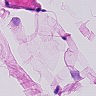
Metastatic tissue present: no